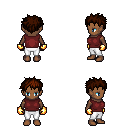
a pixel art fantasy rpg character, female body template, human, dark skin, maroon sleeveless shirt, white pants, brown bedhead hairstyle, gold gloves, four views (front, back, left, right), 2x2 character sprite sheet, small pixel art, hard edges, no anti-aliasing